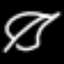
Label: leaf